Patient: sex M, age 43
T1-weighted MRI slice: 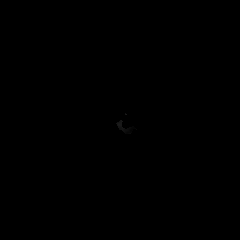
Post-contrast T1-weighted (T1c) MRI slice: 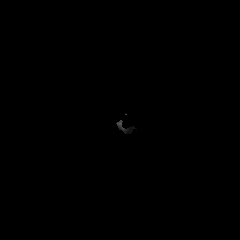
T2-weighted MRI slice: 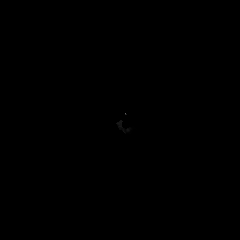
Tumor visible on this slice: no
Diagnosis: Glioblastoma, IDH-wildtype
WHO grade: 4